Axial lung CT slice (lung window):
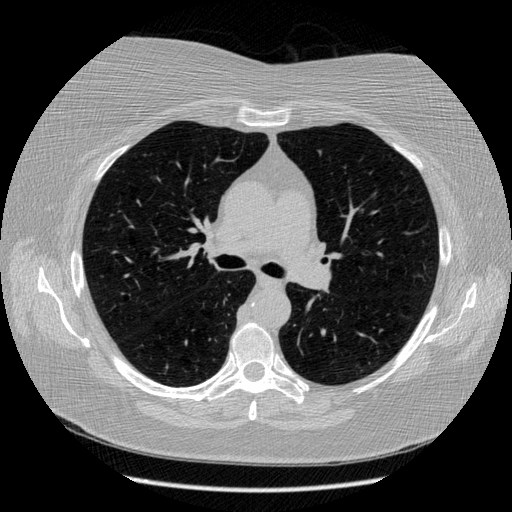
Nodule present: no